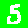
Digit: 5